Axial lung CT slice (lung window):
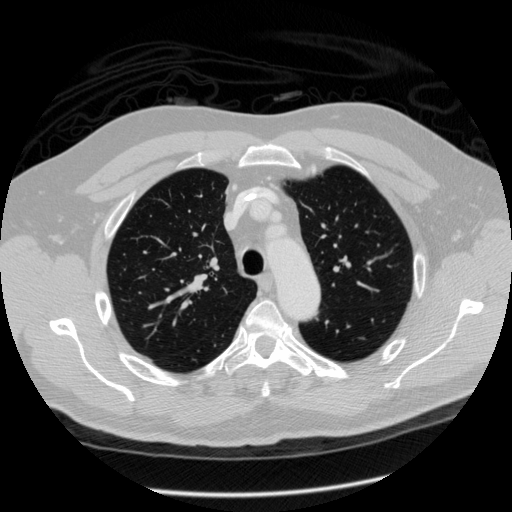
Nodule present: no